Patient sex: F
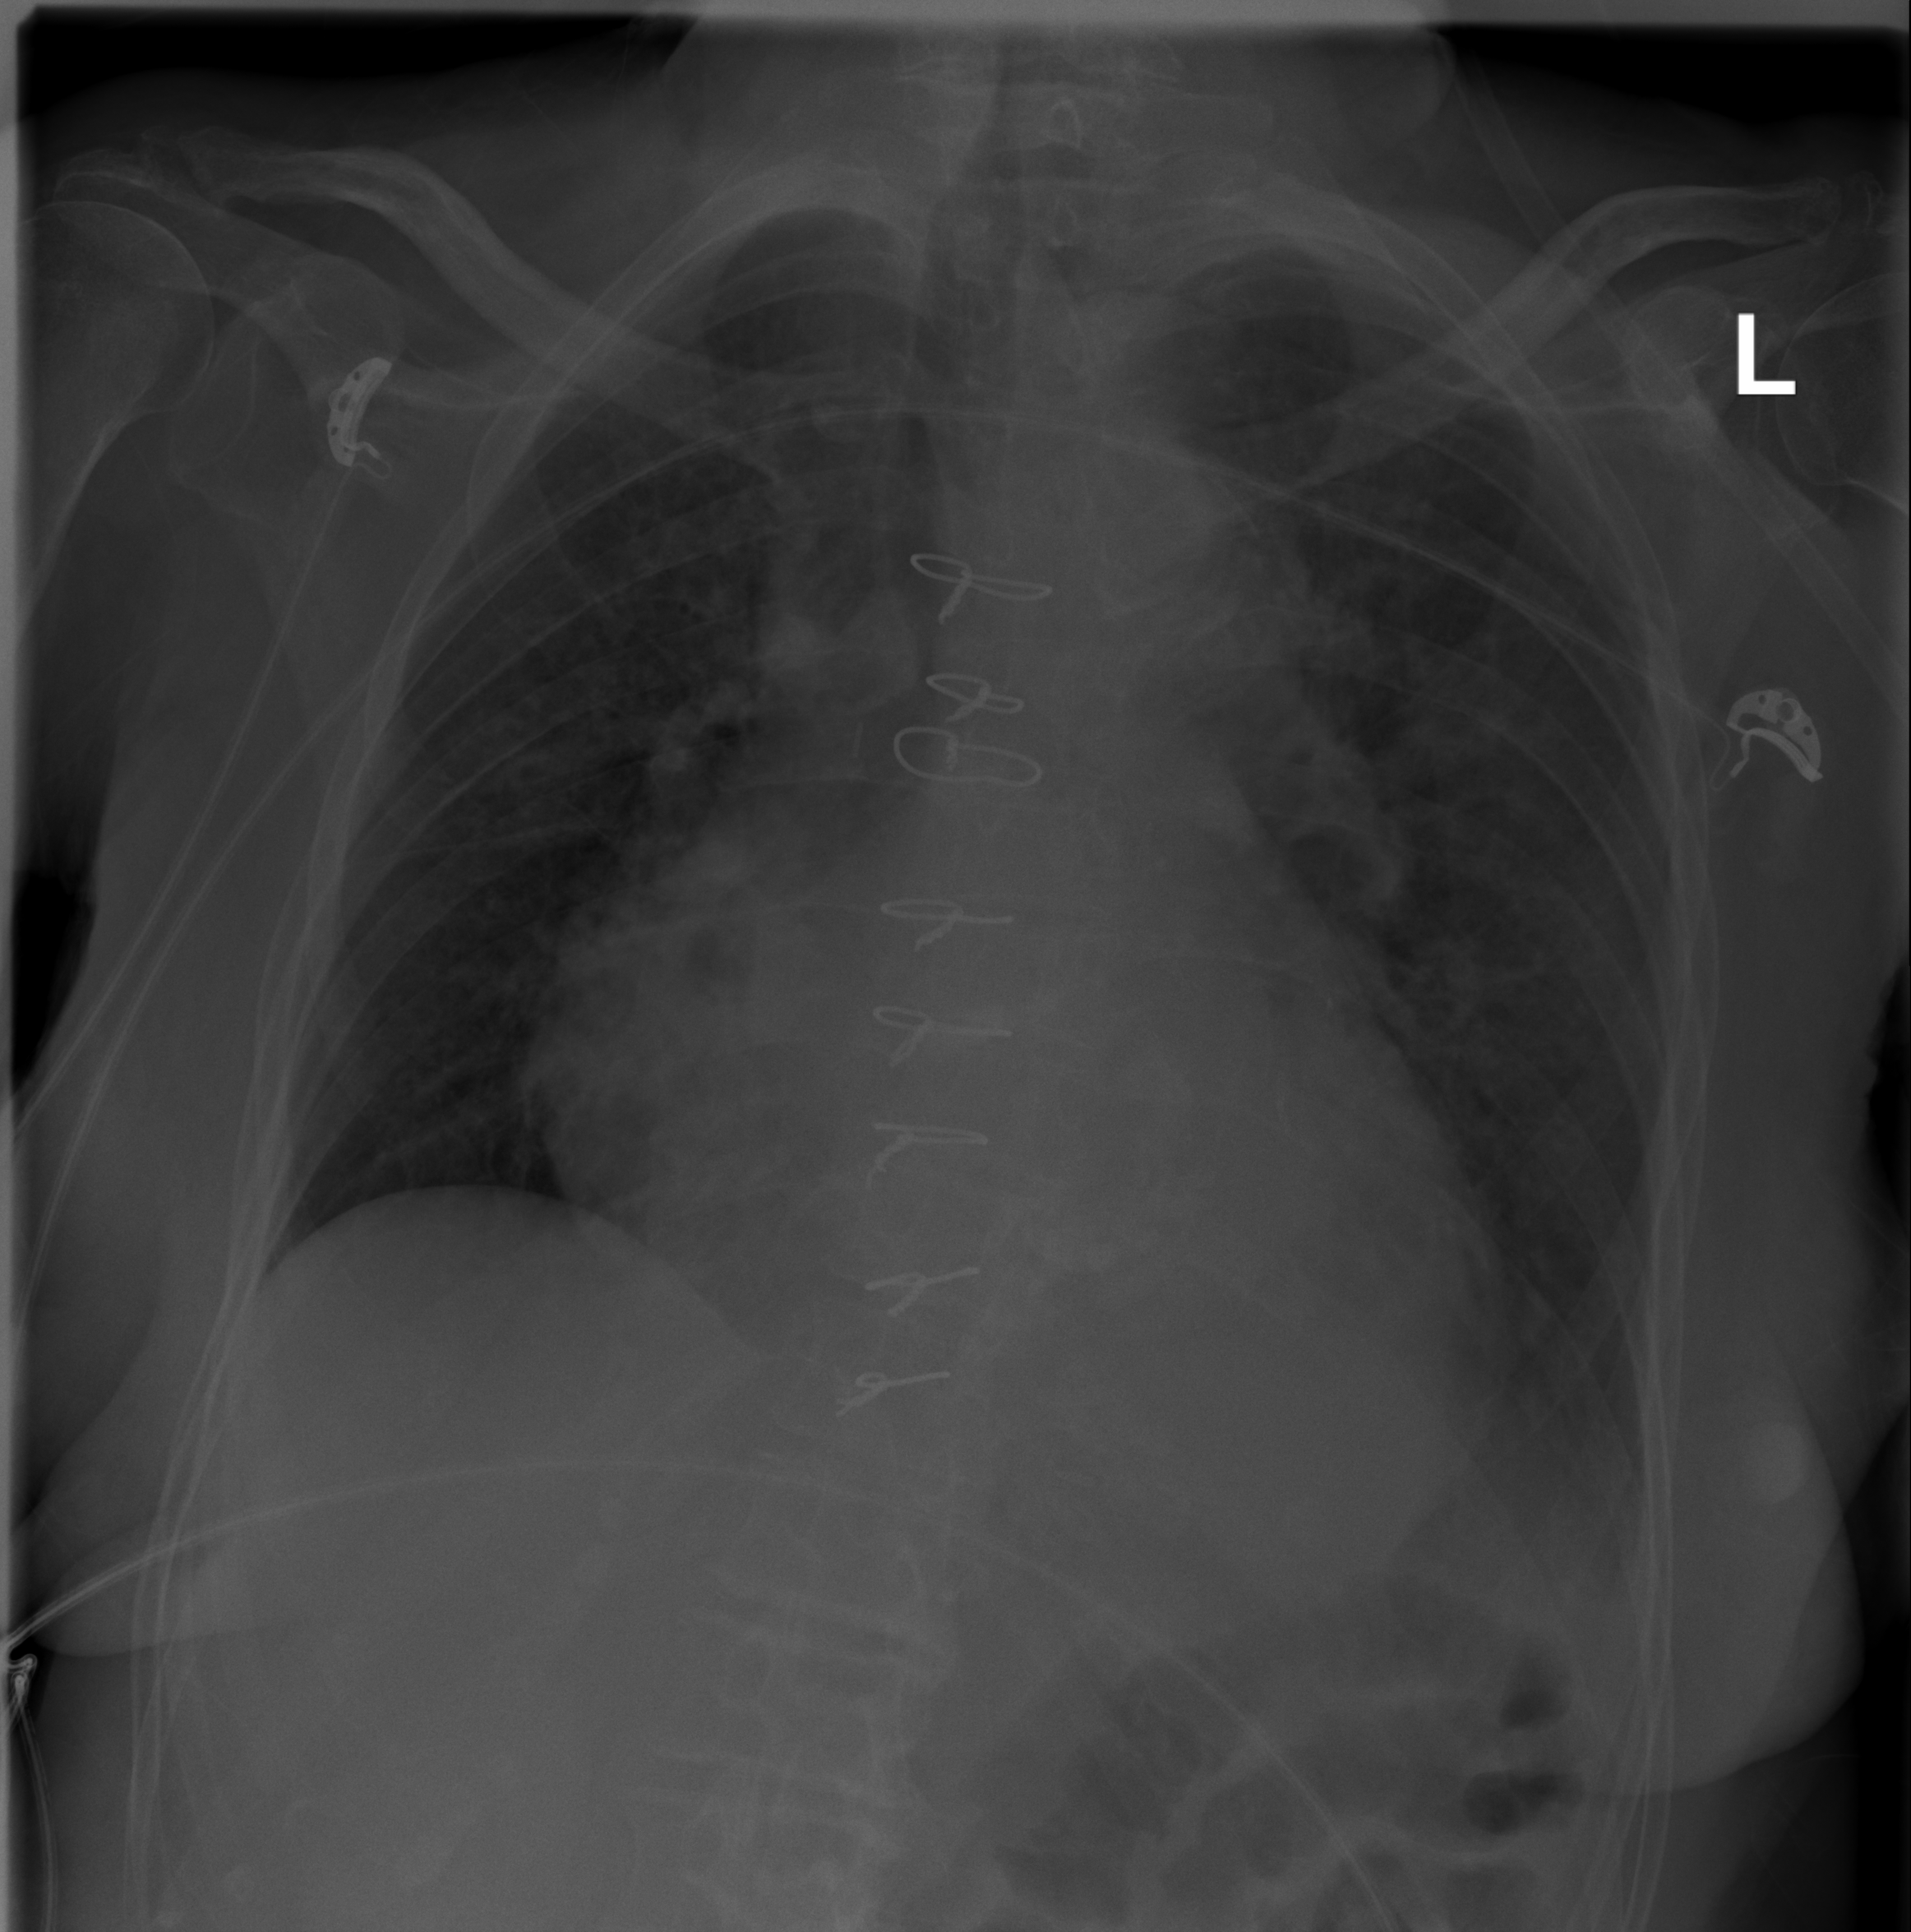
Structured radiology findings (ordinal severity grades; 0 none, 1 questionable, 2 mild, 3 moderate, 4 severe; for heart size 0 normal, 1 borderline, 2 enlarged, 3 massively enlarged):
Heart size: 2
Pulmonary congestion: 2
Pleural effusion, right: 0
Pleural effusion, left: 2
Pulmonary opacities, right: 1
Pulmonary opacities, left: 1
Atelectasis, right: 0
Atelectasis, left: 2